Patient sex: M
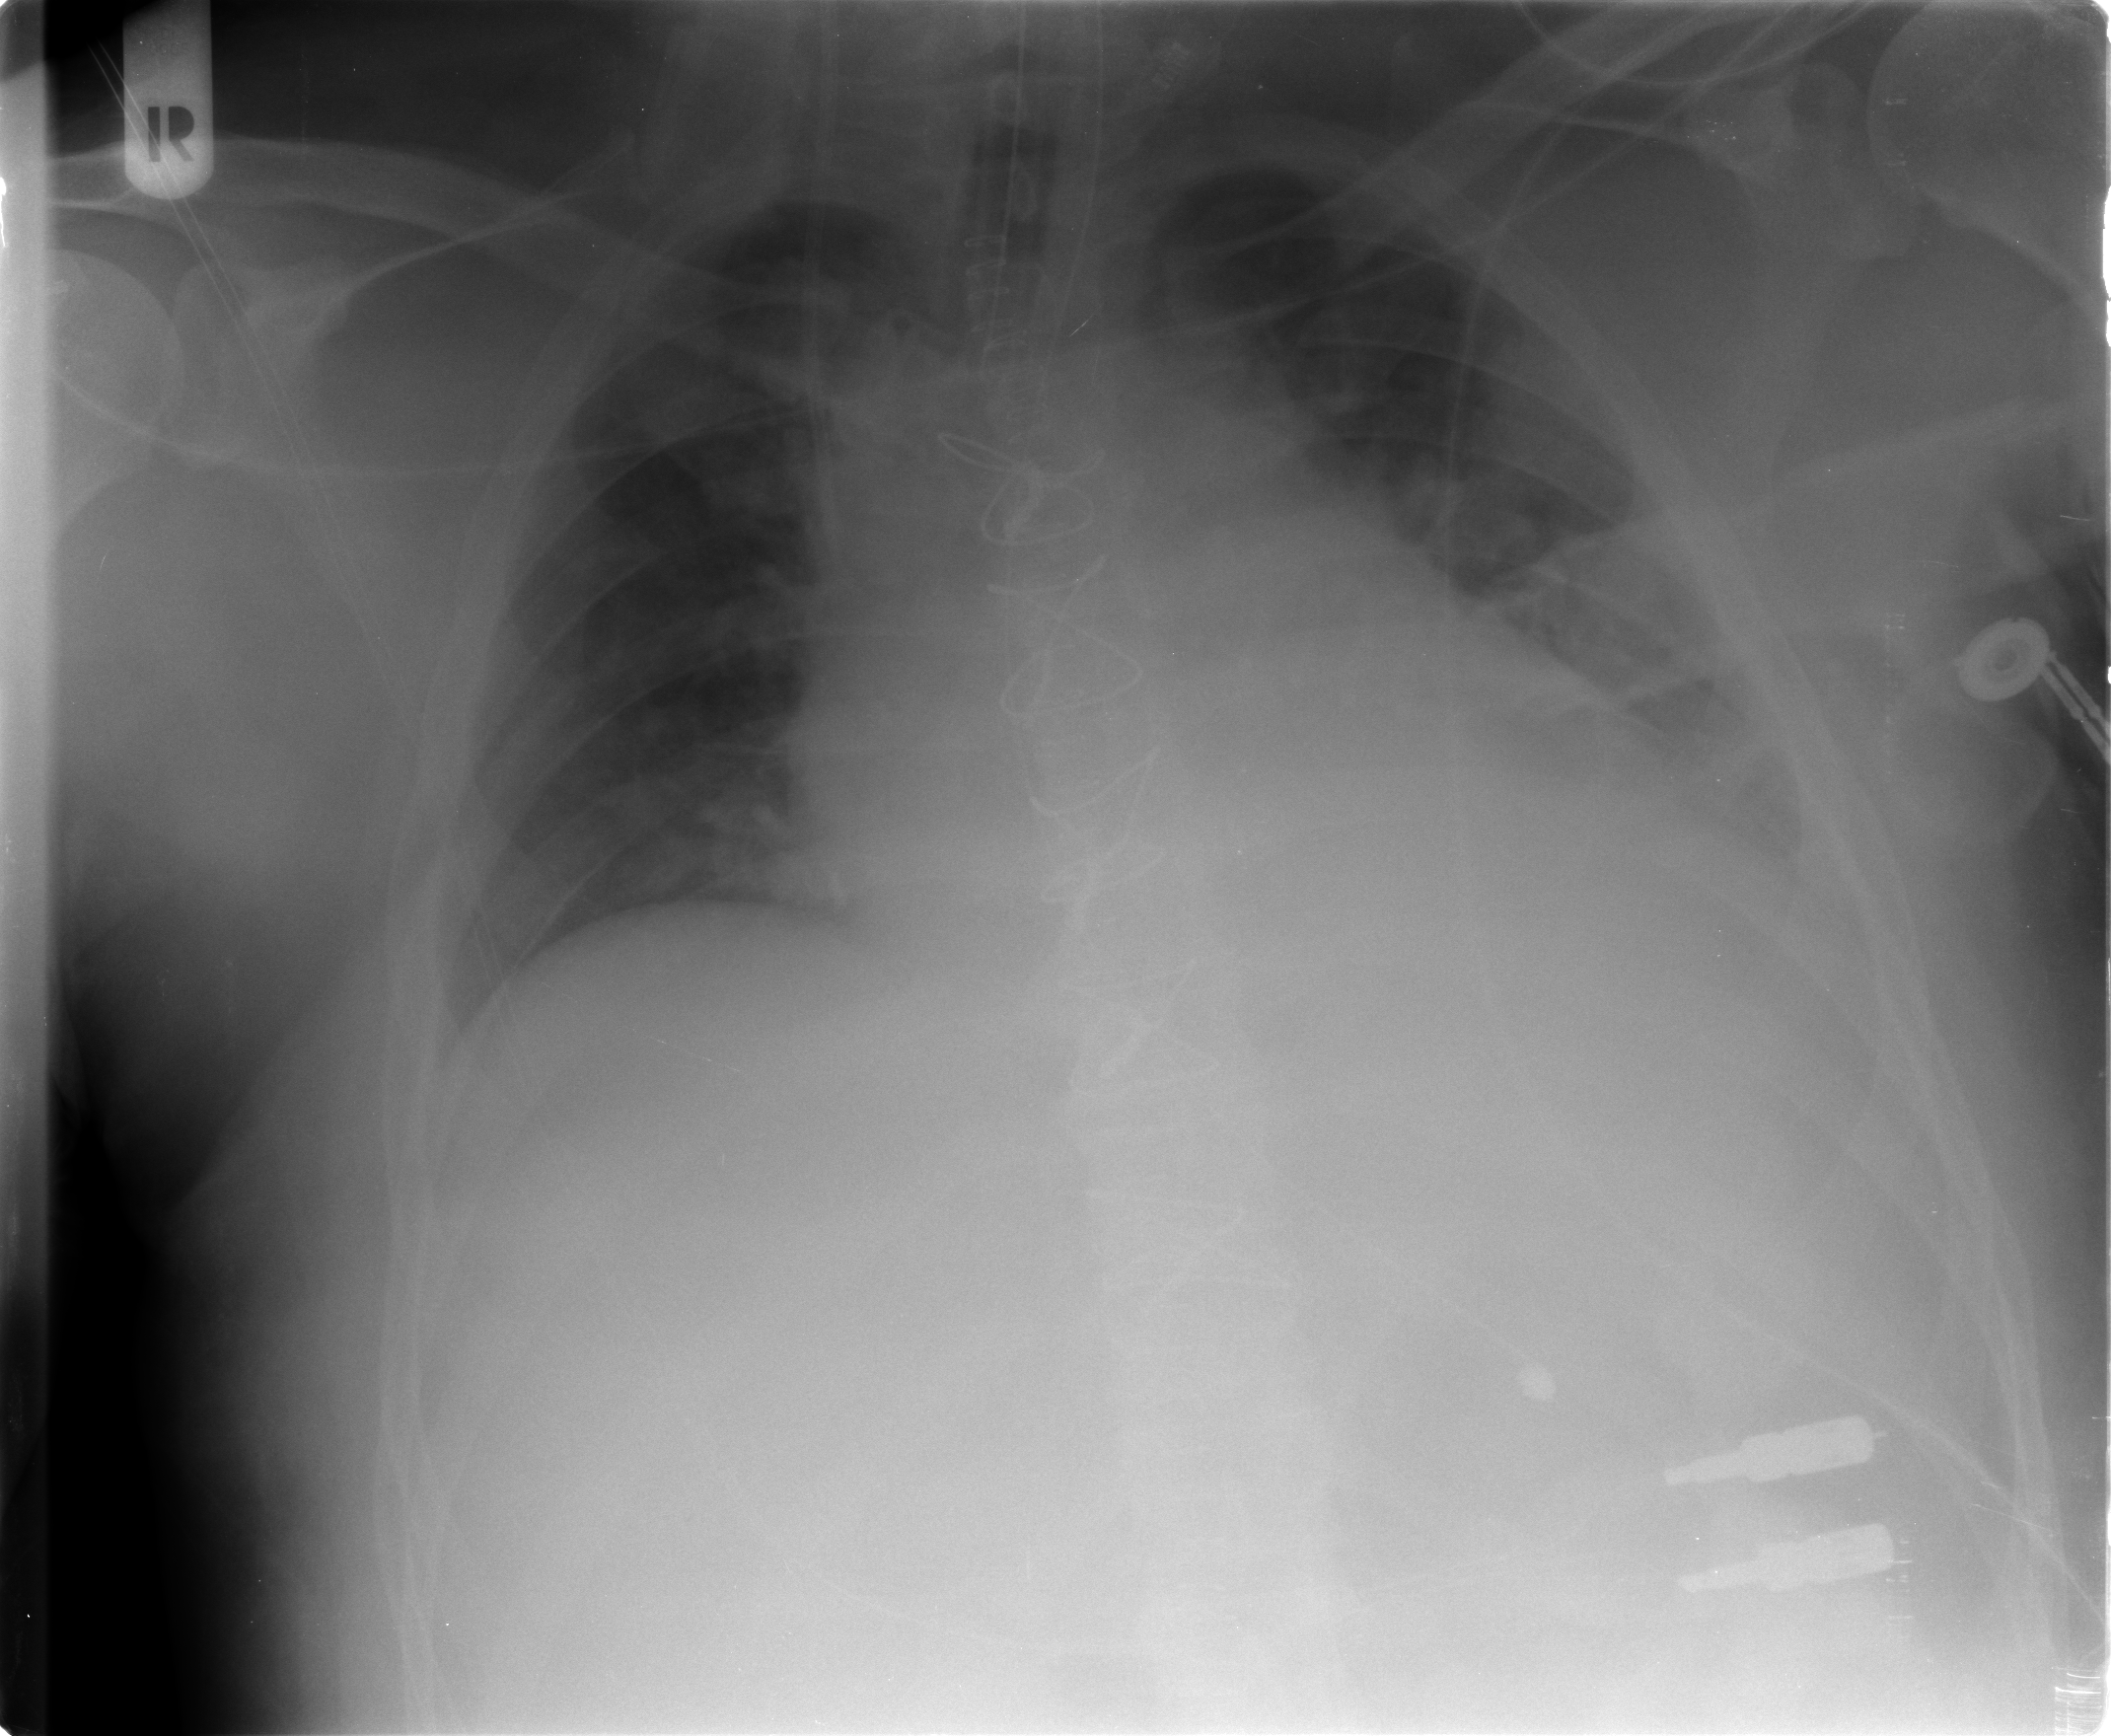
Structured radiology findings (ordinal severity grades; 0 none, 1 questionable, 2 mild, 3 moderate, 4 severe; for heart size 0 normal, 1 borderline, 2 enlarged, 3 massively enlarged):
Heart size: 2
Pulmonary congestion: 0
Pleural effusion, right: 1
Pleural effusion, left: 2
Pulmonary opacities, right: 0
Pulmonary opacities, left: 0
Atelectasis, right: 1
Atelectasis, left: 2